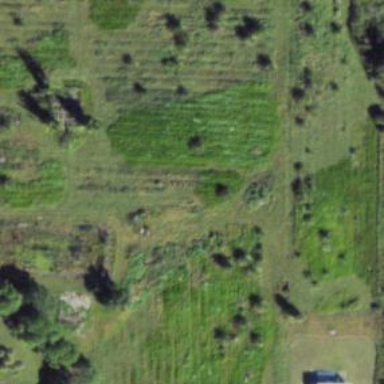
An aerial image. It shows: Plant nursery cultivating trees.